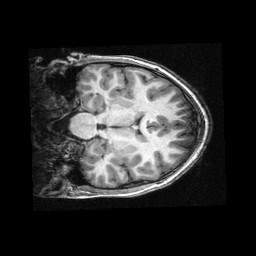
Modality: T1w
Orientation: coronal
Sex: male